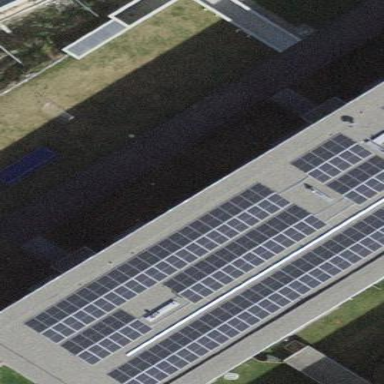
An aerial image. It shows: Solar power generator.